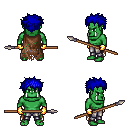
a pixel art fantasy rpg character, male body template, orc, green skin, brown tattered cape, metal pants, blue bedhead hairstyle, gold gloves, spear, four views (front, back, left, right), 2x2 character sprite sheet, small pixel art, hard edges, no anti-aliasing